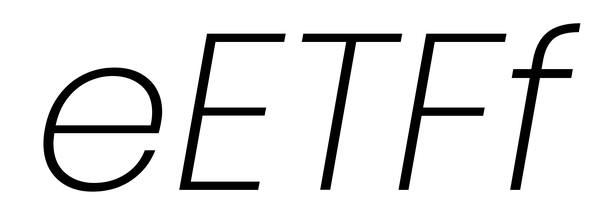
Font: Poppins-ExtraLightItalic